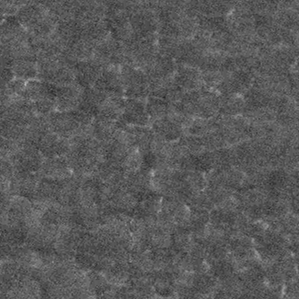
Label: frost